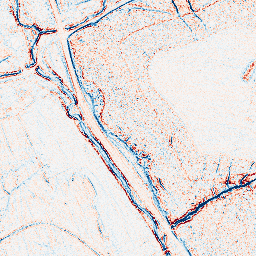
Category: edge_preserving
Decomposition family: bilateral
Decomposition parameters: d: 5
sigma_color: 100
sigma_space: 25
Upsampling method: bicubic_16x
Upsampling parameters: scale: 16
Upsampling scale: 16